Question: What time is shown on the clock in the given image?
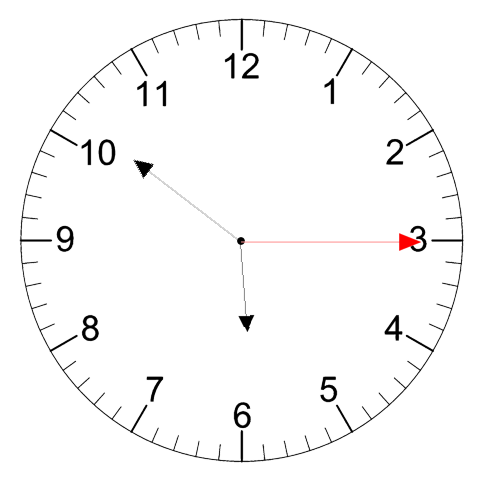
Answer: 05:51:15